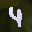
Label: 4